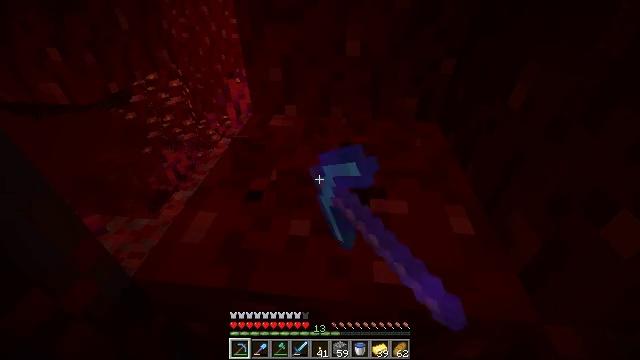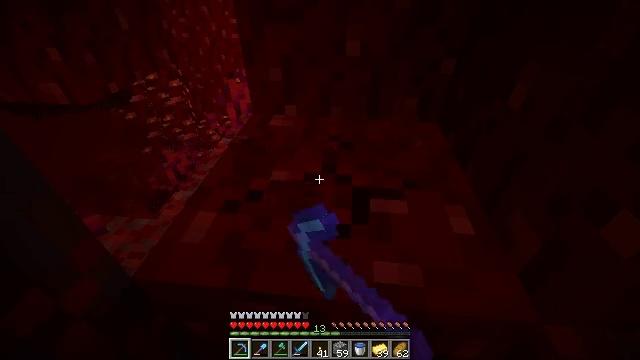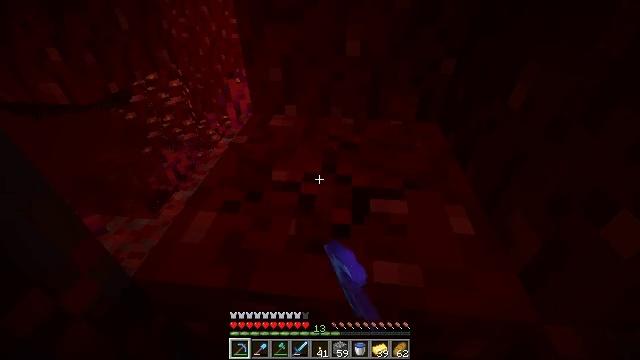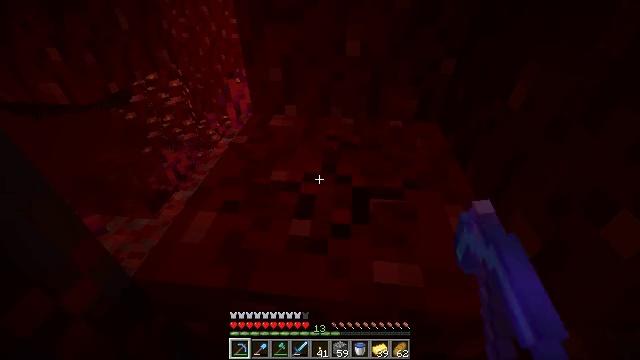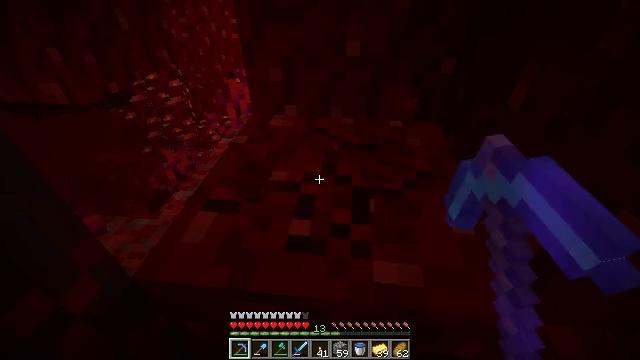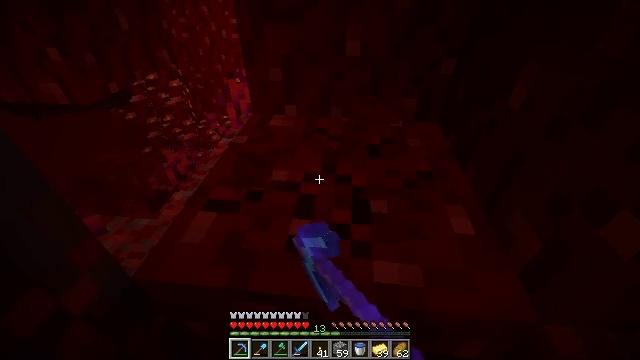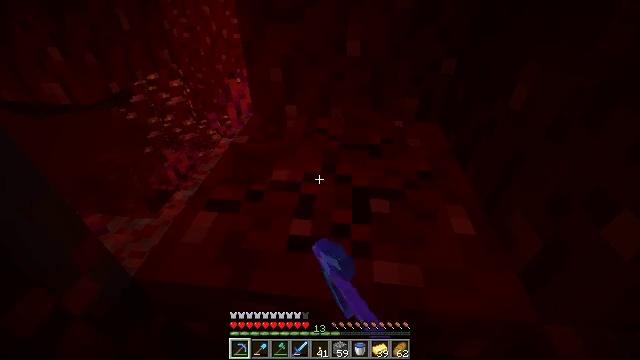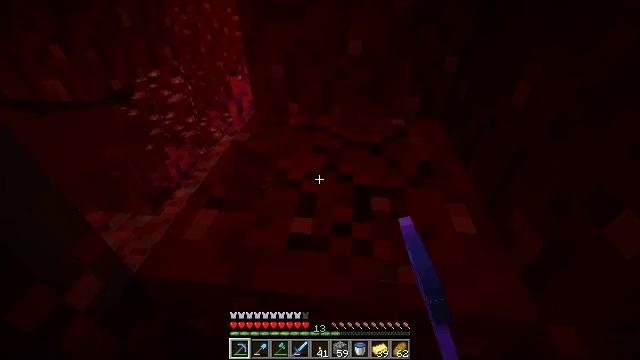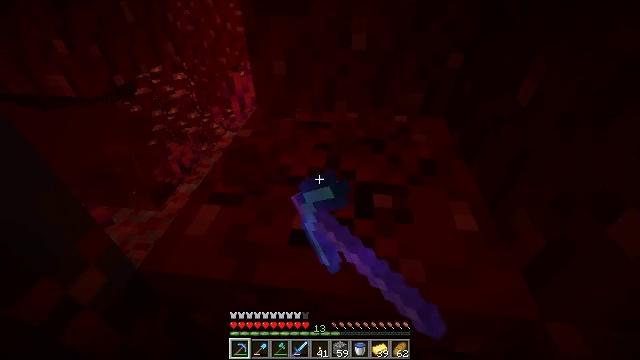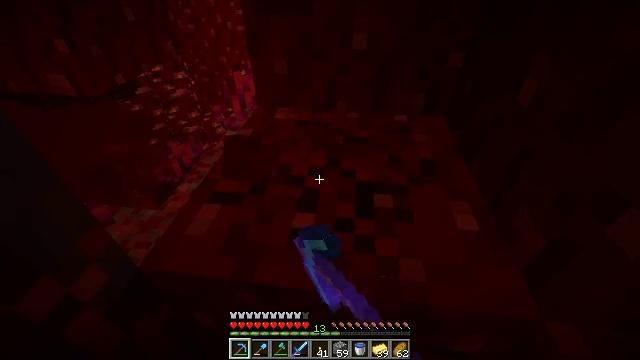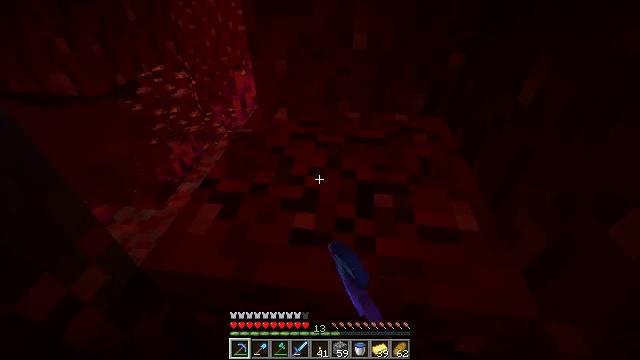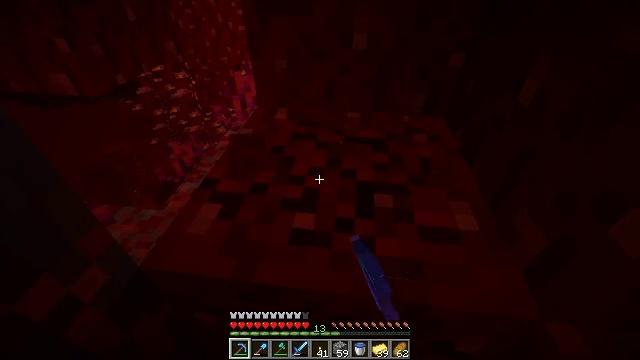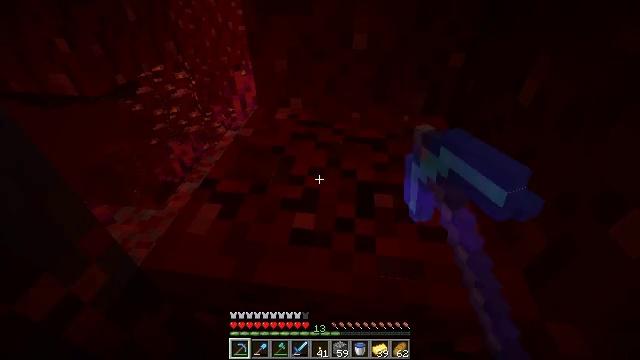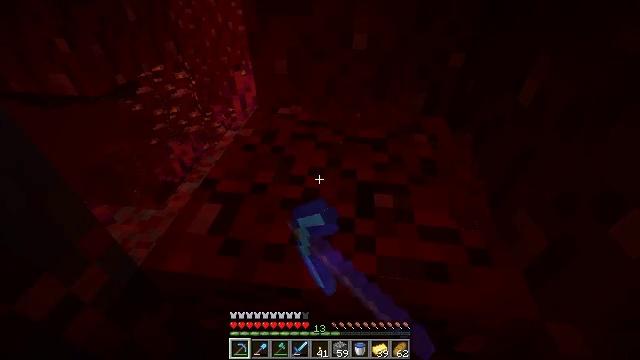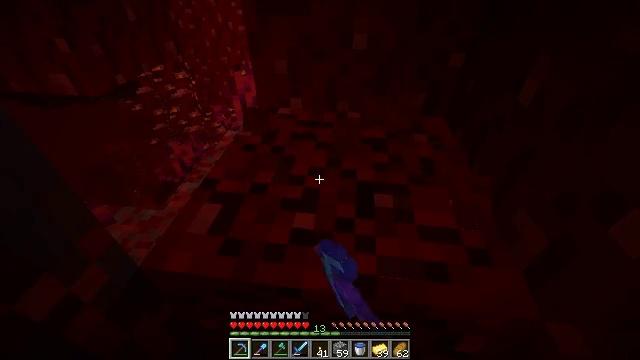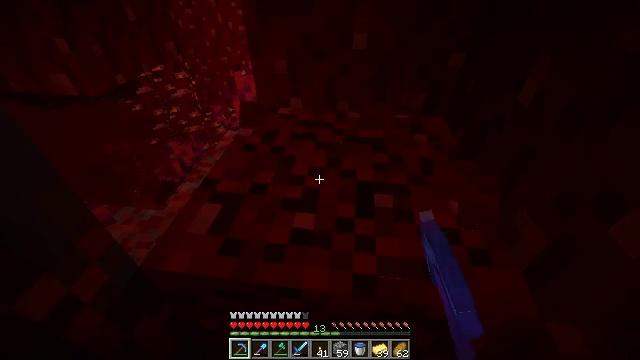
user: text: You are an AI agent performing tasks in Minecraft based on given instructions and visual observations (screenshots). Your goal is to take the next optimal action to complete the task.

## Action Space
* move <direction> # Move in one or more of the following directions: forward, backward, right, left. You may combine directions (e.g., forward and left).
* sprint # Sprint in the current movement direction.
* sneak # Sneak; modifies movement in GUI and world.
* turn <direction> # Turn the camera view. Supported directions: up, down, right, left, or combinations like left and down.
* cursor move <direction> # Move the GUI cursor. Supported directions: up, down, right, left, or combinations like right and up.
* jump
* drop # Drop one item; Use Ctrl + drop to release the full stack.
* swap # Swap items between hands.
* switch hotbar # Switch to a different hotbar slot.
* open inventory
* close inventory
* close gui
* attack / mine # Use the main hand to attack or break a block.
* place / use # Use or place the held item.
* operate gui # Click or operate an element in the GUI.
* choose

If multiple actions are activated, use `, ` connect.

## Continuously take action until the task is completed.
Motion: motion action
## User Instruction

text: Break the nether wart block with a tool.
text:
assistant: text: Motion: attack / mine
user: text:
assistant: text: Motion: attack / mine
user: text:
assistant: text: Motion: attack / mine
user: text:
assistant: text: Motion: attack / mine
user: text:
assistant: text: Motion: attack / mine
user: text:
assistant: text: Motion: attack / mine
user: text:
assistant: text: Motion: attack / mine
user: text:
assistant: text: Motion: attack / mine
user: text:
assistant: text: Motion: attack / mine
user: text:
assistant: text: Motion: attack / mine
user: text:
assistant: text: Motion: attack / mine
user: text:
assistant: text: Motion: attack / mine
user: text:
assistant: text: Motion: attack / mine
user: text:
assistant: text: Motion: attack / mine
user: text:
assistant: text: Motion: attack / mine
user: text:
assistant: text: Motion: attack / mine
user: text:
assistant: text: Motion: attack / mine
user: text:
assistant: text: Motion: attack / mine
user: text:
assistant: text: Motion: attack / mine
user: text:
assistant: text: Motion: attack / mine
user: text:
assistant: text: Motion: attack / mine